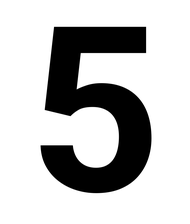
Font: Roboto_Bold